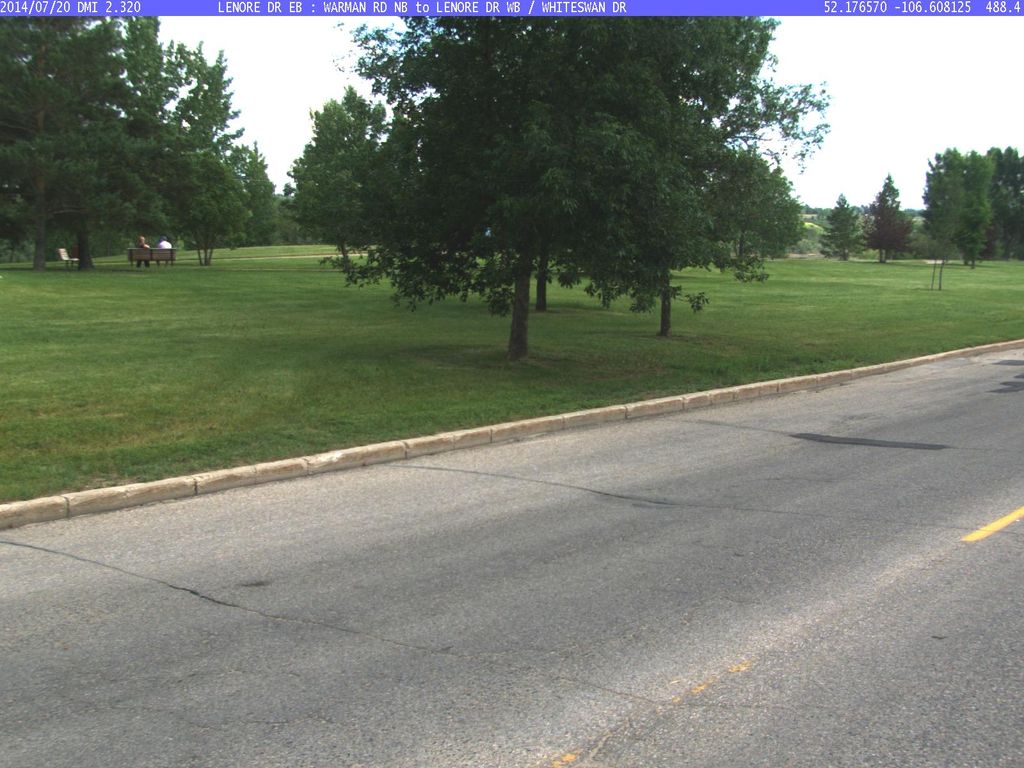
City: saskatoon